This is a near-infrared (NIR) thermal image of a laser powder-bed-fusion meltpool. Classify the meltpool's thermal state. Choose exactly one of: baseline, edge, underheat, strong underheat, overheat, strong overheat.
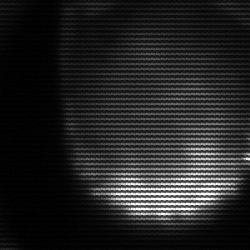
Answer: edge